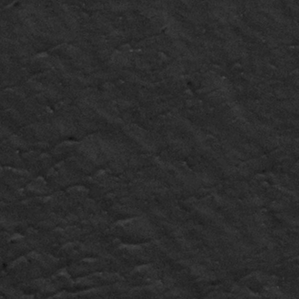
Label: frost